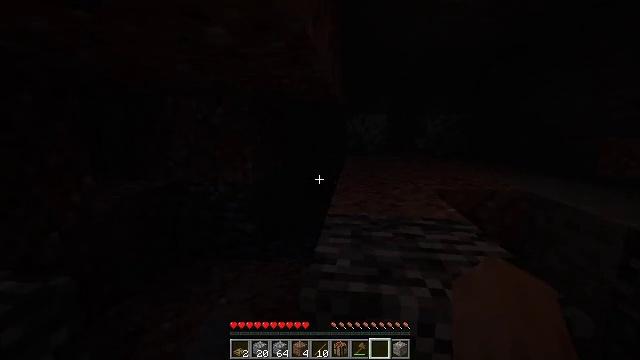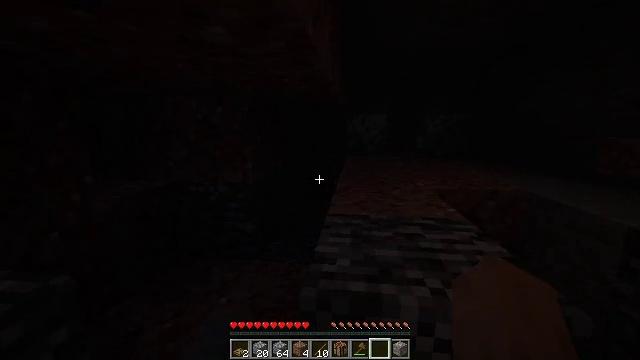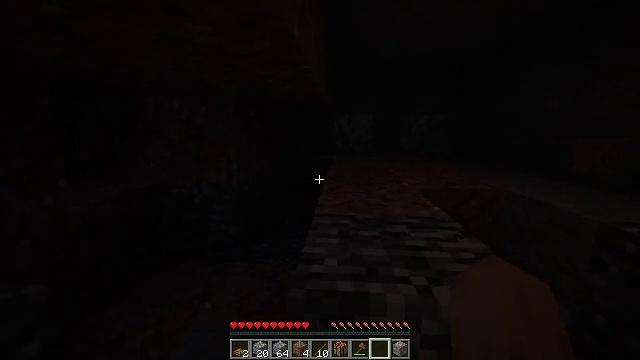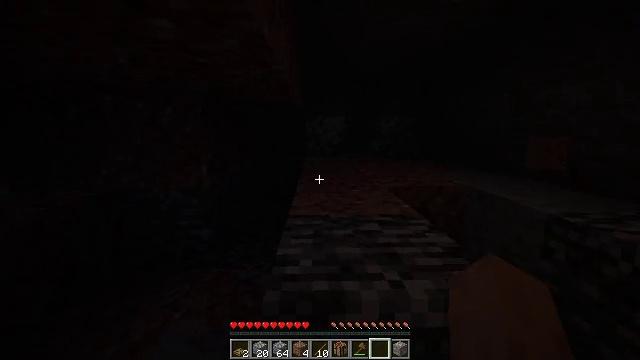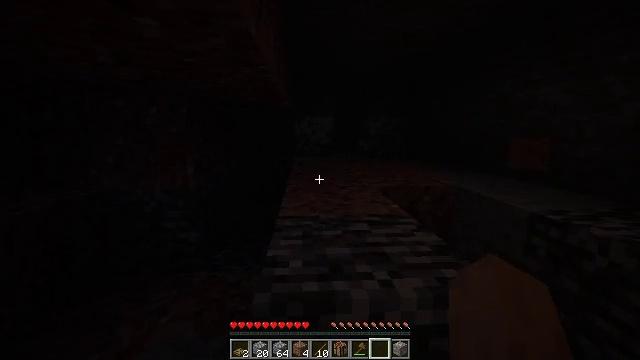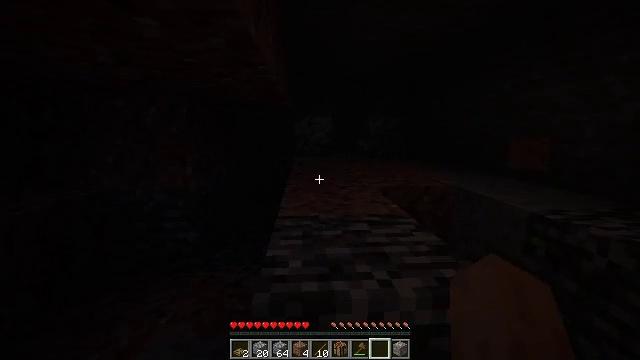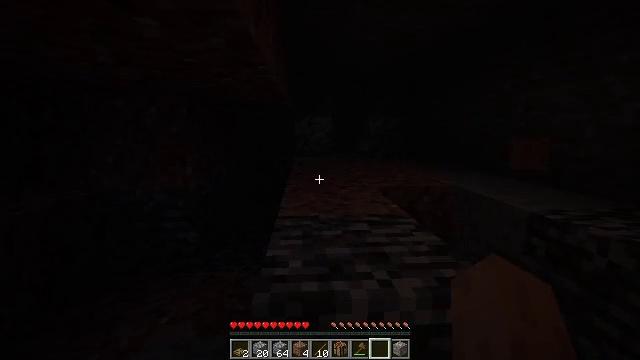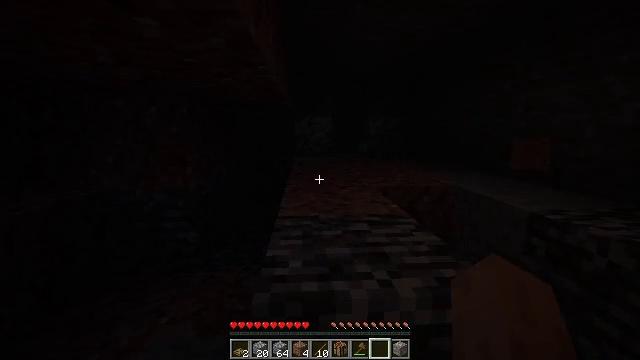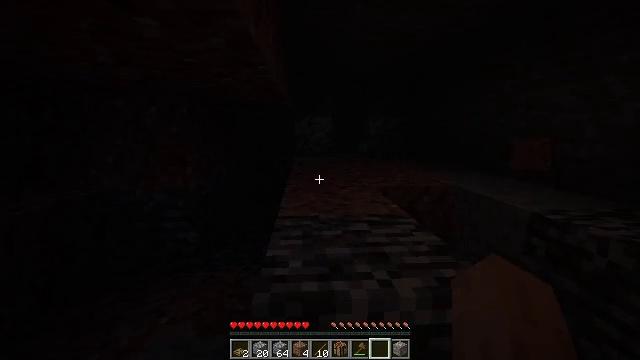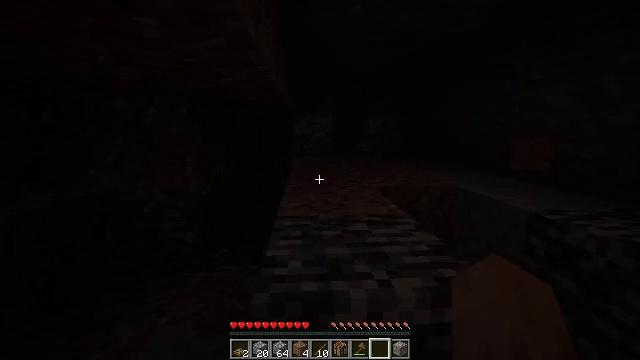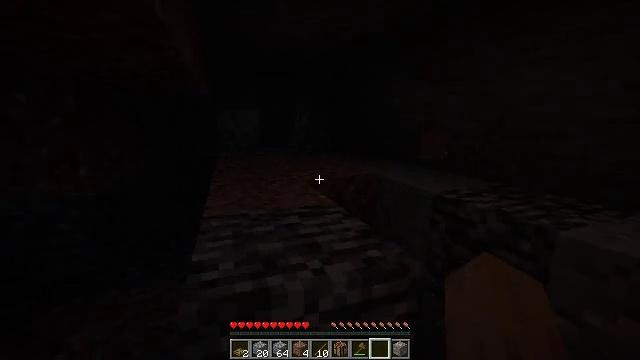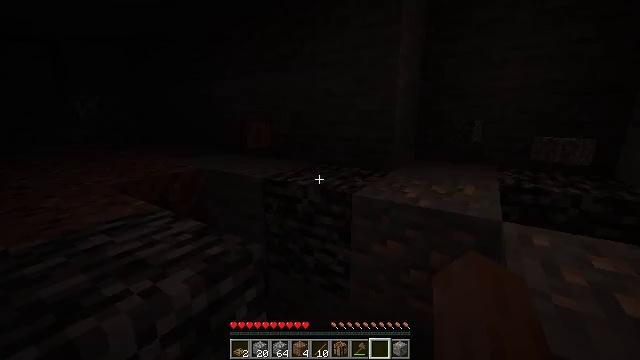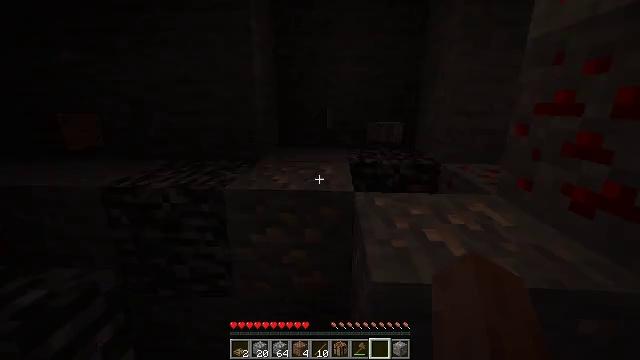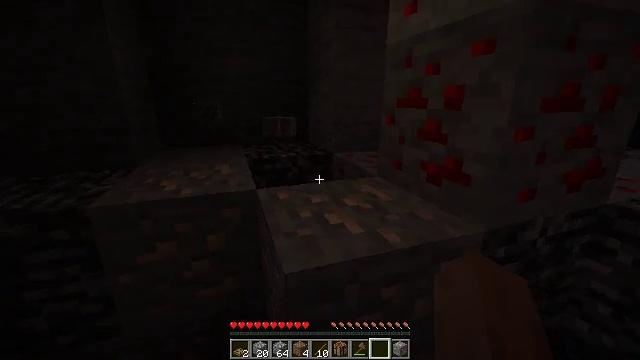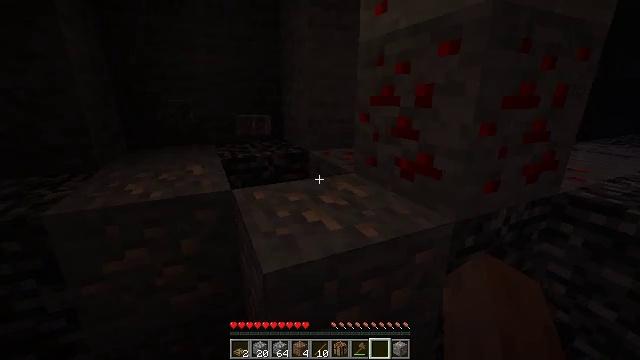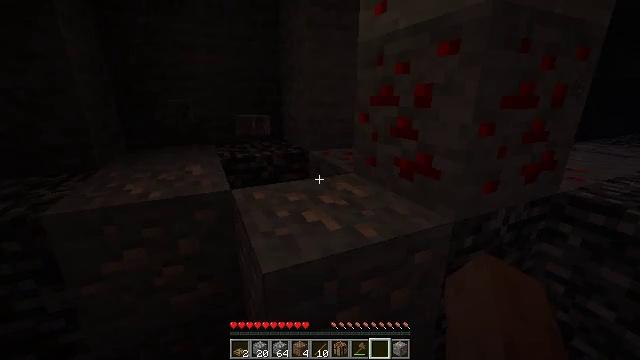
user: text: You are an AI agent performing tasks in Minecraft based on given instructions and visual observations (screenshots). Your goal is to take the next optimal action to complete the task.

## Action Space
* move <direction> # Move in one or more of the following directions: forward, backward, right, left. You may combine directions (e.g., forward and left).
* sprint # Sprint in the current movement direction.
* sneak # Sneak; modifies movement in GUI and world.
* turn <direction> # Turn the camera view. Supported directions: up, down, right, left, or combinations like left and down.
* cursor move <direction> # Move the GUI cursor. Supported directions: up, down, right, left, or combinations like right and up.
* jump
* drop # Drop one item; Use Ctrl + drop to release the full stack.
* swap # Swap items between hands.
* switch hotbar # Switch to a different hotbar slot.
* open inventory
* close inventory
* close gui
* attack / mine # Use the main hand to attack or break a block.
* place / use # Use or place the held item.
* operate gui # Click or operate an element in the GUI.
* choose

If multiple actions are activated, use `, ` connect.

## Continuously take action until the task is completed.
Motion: motion action
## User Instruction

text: craft item air
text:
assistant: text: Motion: no_op
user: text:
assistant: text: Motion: turn right
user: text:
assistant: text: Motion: turn right
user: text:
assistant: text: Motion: turn right
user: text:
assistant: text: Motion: no_op
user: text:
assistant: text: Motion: no_op
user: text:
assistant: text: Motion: no_op
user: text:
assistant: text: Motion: no_op
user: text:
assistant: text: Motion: no_op
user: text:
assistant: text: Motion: turn right and down
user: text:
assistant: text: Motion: turn right and down
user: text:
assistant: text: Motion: turn right and down
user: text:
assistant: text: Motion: turn right and down
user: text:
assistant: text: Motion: turn right
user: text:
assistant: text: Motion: no_op
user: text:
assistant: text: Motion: no_op
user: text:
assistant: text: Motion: no_op
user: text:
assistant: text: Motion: no_op
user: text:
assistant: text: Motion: no_op
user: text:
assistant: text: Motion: no_op
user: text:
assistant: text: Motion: no_op
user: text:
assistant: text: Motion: no_op
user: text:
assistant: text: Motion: no_op
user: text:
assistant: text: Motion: turn left and up, jump
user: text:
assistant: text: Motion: move forward, turn left, jump
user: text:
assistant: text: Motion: move forward, jump
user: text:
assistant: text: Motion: move forward, turn left, jump
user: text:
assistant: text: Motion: move forward, turn left, jump
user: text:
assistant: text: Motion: move forward, turn left
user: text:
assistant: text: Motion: move forward